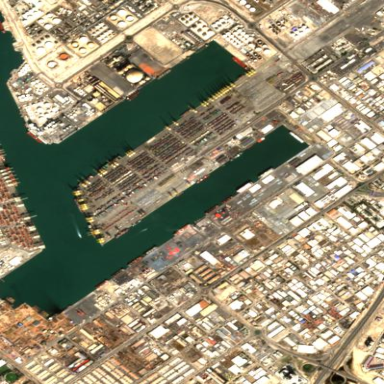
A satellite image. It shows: Industrial area in the suburb with port.